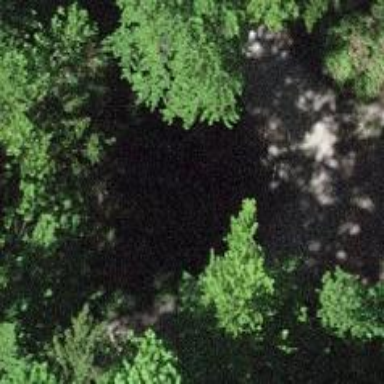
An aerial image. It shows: Culvert tunnel.